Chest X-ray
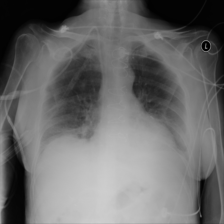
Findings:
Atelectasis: negative
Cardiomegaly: negative
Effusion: negative
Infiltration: positive
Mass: negative
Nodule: negative
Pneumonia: negative
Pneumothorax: negative
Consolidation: negative
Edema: negative
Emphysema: negative
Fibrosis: negative
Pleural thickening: negative
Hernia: negative